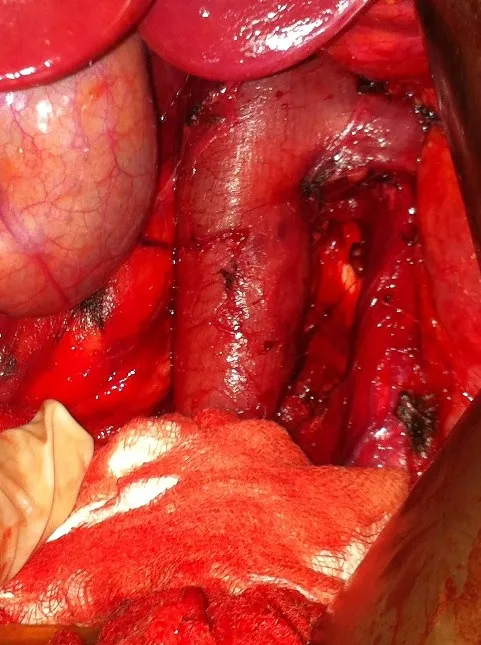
Peroperative view after tumor excision.
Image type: medical_photograph (other_medical_photograph)